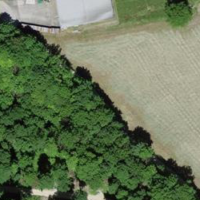
EUNIS habitat code: 52
Species observed at this site:
Lathraea squamaria